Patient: sex M, age 73
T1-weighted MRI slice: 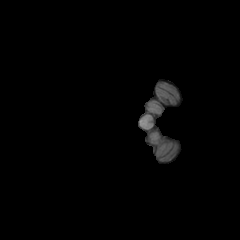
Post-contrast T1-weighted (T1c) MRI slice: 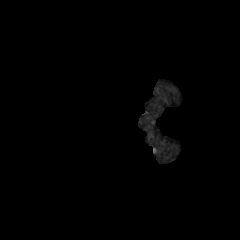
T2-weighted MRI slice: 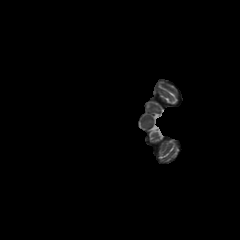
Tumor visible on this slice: no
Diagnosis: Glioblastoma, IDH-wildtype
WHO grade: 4